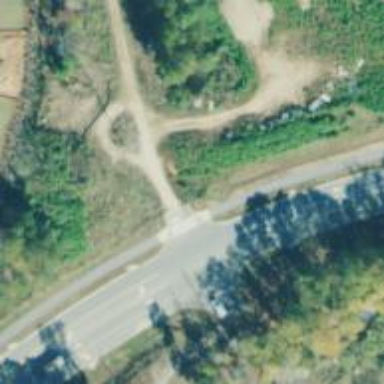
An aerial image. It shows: Marked road crossing.